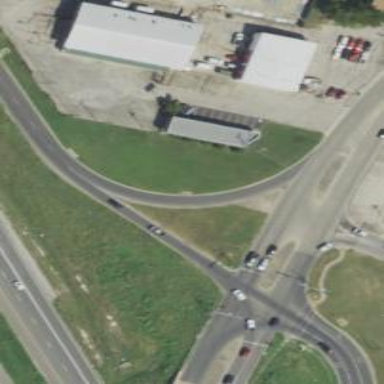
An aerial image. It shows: Secondary link road with asphalt surface.